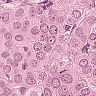
Metastatic tissue present: yes